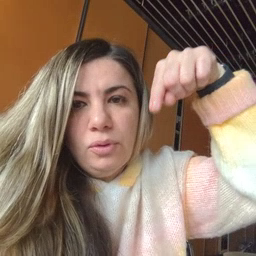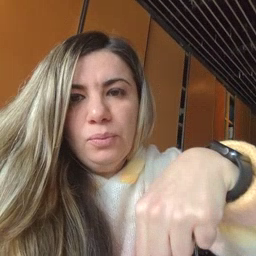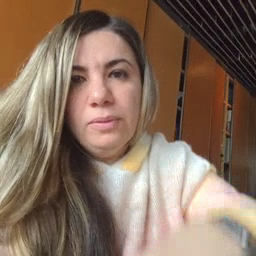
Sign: down